Interaction volume radius: 5 \u00c5
Interaction volume height: 30 \u00c5
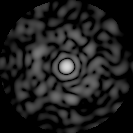
Disorder parameter: 0.8608